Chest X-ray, PA view. Patient: 60 years old, sex M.
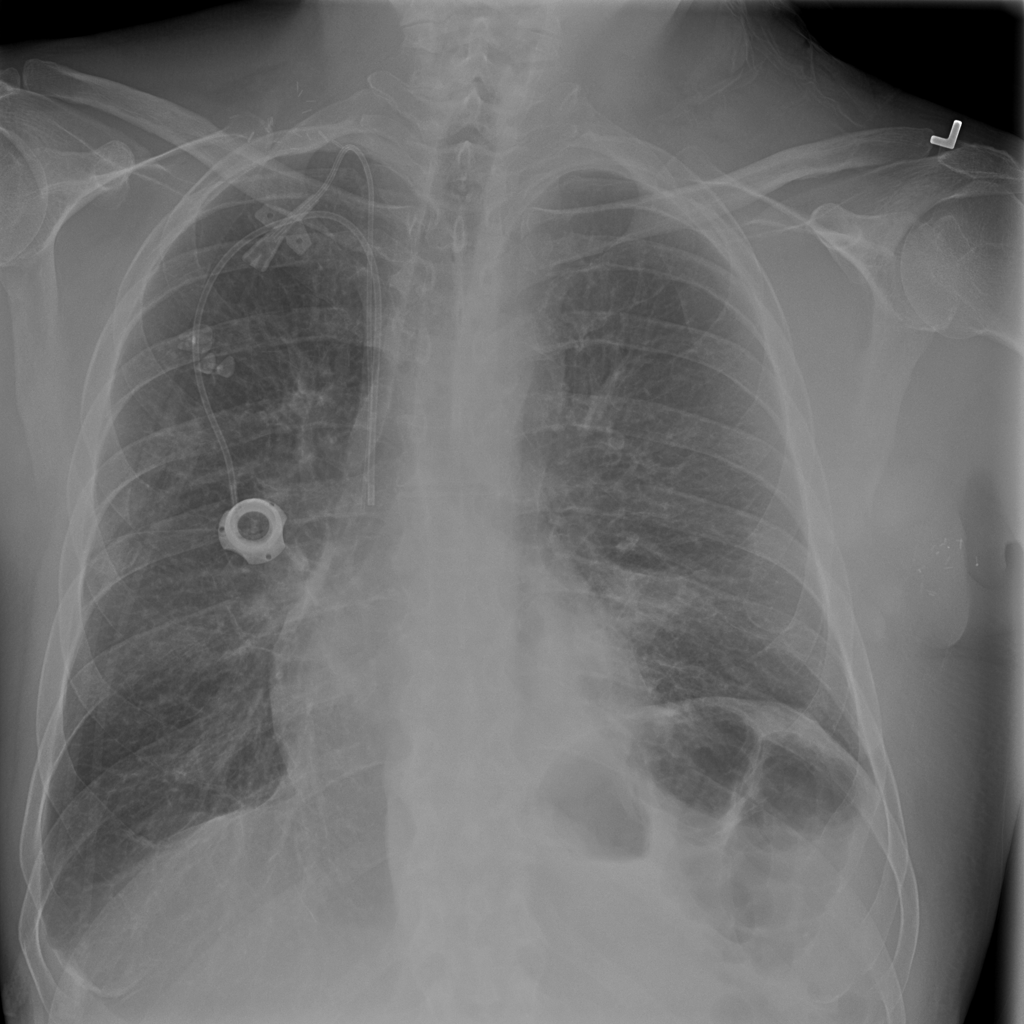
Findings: Infiltration